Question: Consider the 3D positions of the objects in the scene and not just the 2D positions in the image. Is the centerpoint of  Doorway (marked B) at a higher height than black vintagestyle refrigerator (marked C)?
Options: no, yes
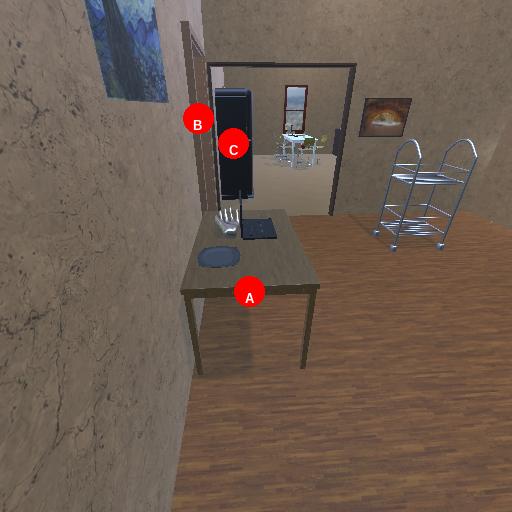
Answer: no